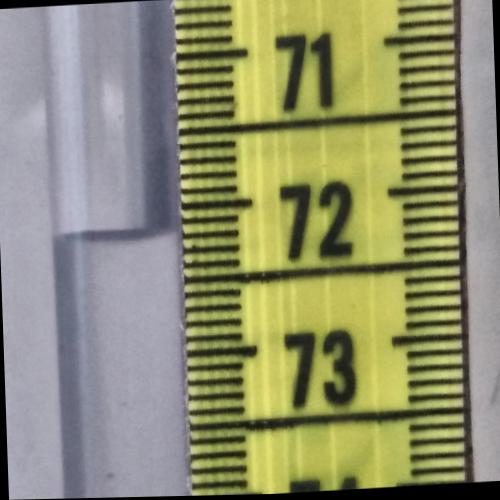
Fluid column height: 72.2 cm